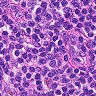
Metastatic tissue present: no